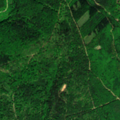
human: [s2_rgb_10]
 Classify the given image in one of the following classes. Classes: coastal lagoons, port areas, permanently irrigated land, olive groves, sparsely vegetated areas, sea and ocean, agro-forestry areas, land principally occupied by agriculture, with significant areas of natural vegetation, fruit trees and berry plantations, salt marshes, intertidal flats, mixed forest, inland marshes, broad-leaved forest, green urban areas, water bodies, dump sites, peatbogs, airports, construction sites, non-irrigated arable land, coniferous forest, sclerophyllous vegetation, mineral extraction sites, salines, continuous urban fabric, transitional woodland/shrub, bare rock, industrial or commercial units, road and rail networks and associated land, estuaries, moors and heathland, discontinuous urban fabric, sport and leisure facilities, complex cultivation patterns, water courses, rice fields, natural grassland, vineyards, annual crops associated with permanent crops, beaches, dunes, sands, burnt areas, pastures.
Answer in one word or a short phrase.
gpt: broad-leaved forest, mixed forest